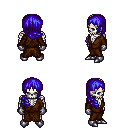
a pixel art fantasy rpg character, male body template, skeleton, brown robe, white pants, blue right-swept hairstyle, metal gloves, metal boots, four views (front, back, left, right), 2x2 character sprite sheet, small pixel art, hard edges, no anti-aliasing